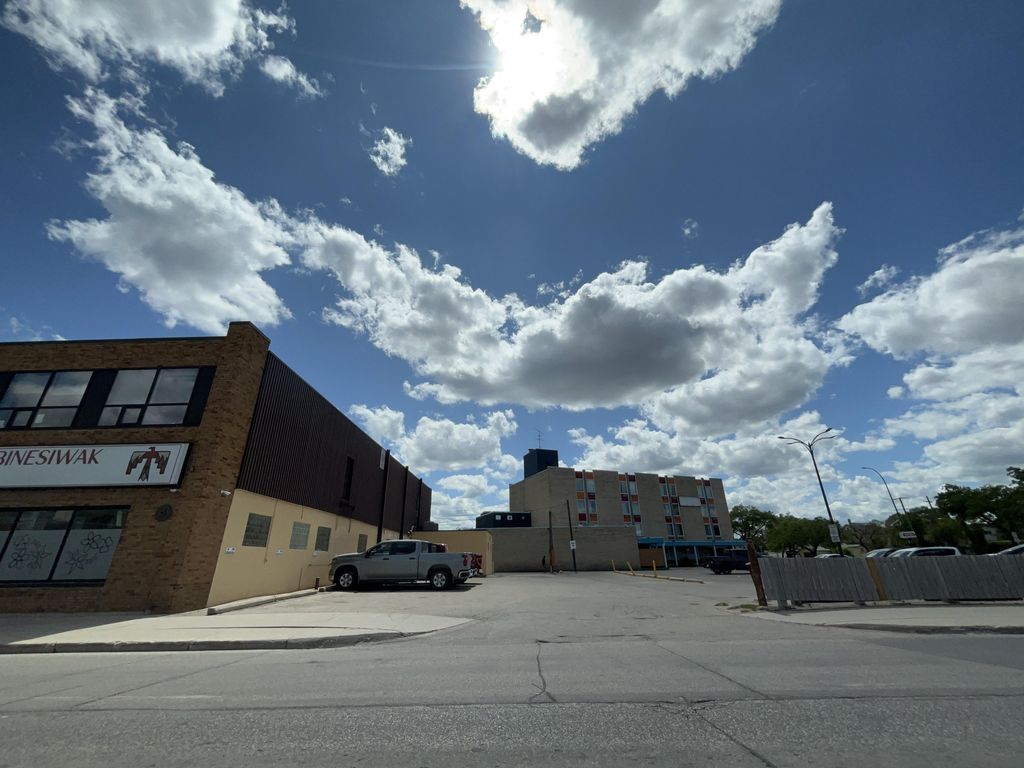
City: winnipeg